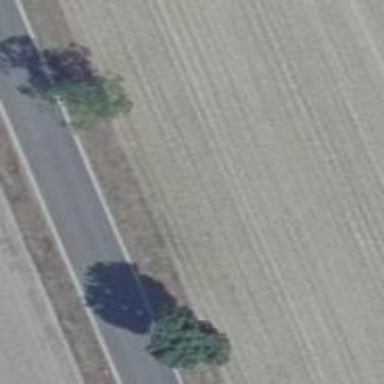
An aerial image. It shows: Row of deciduous broadleaved trees.